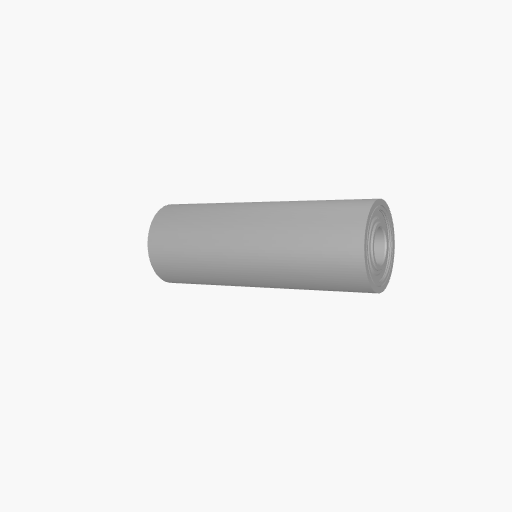
Part: DualLinearBearing6ID